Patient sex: M
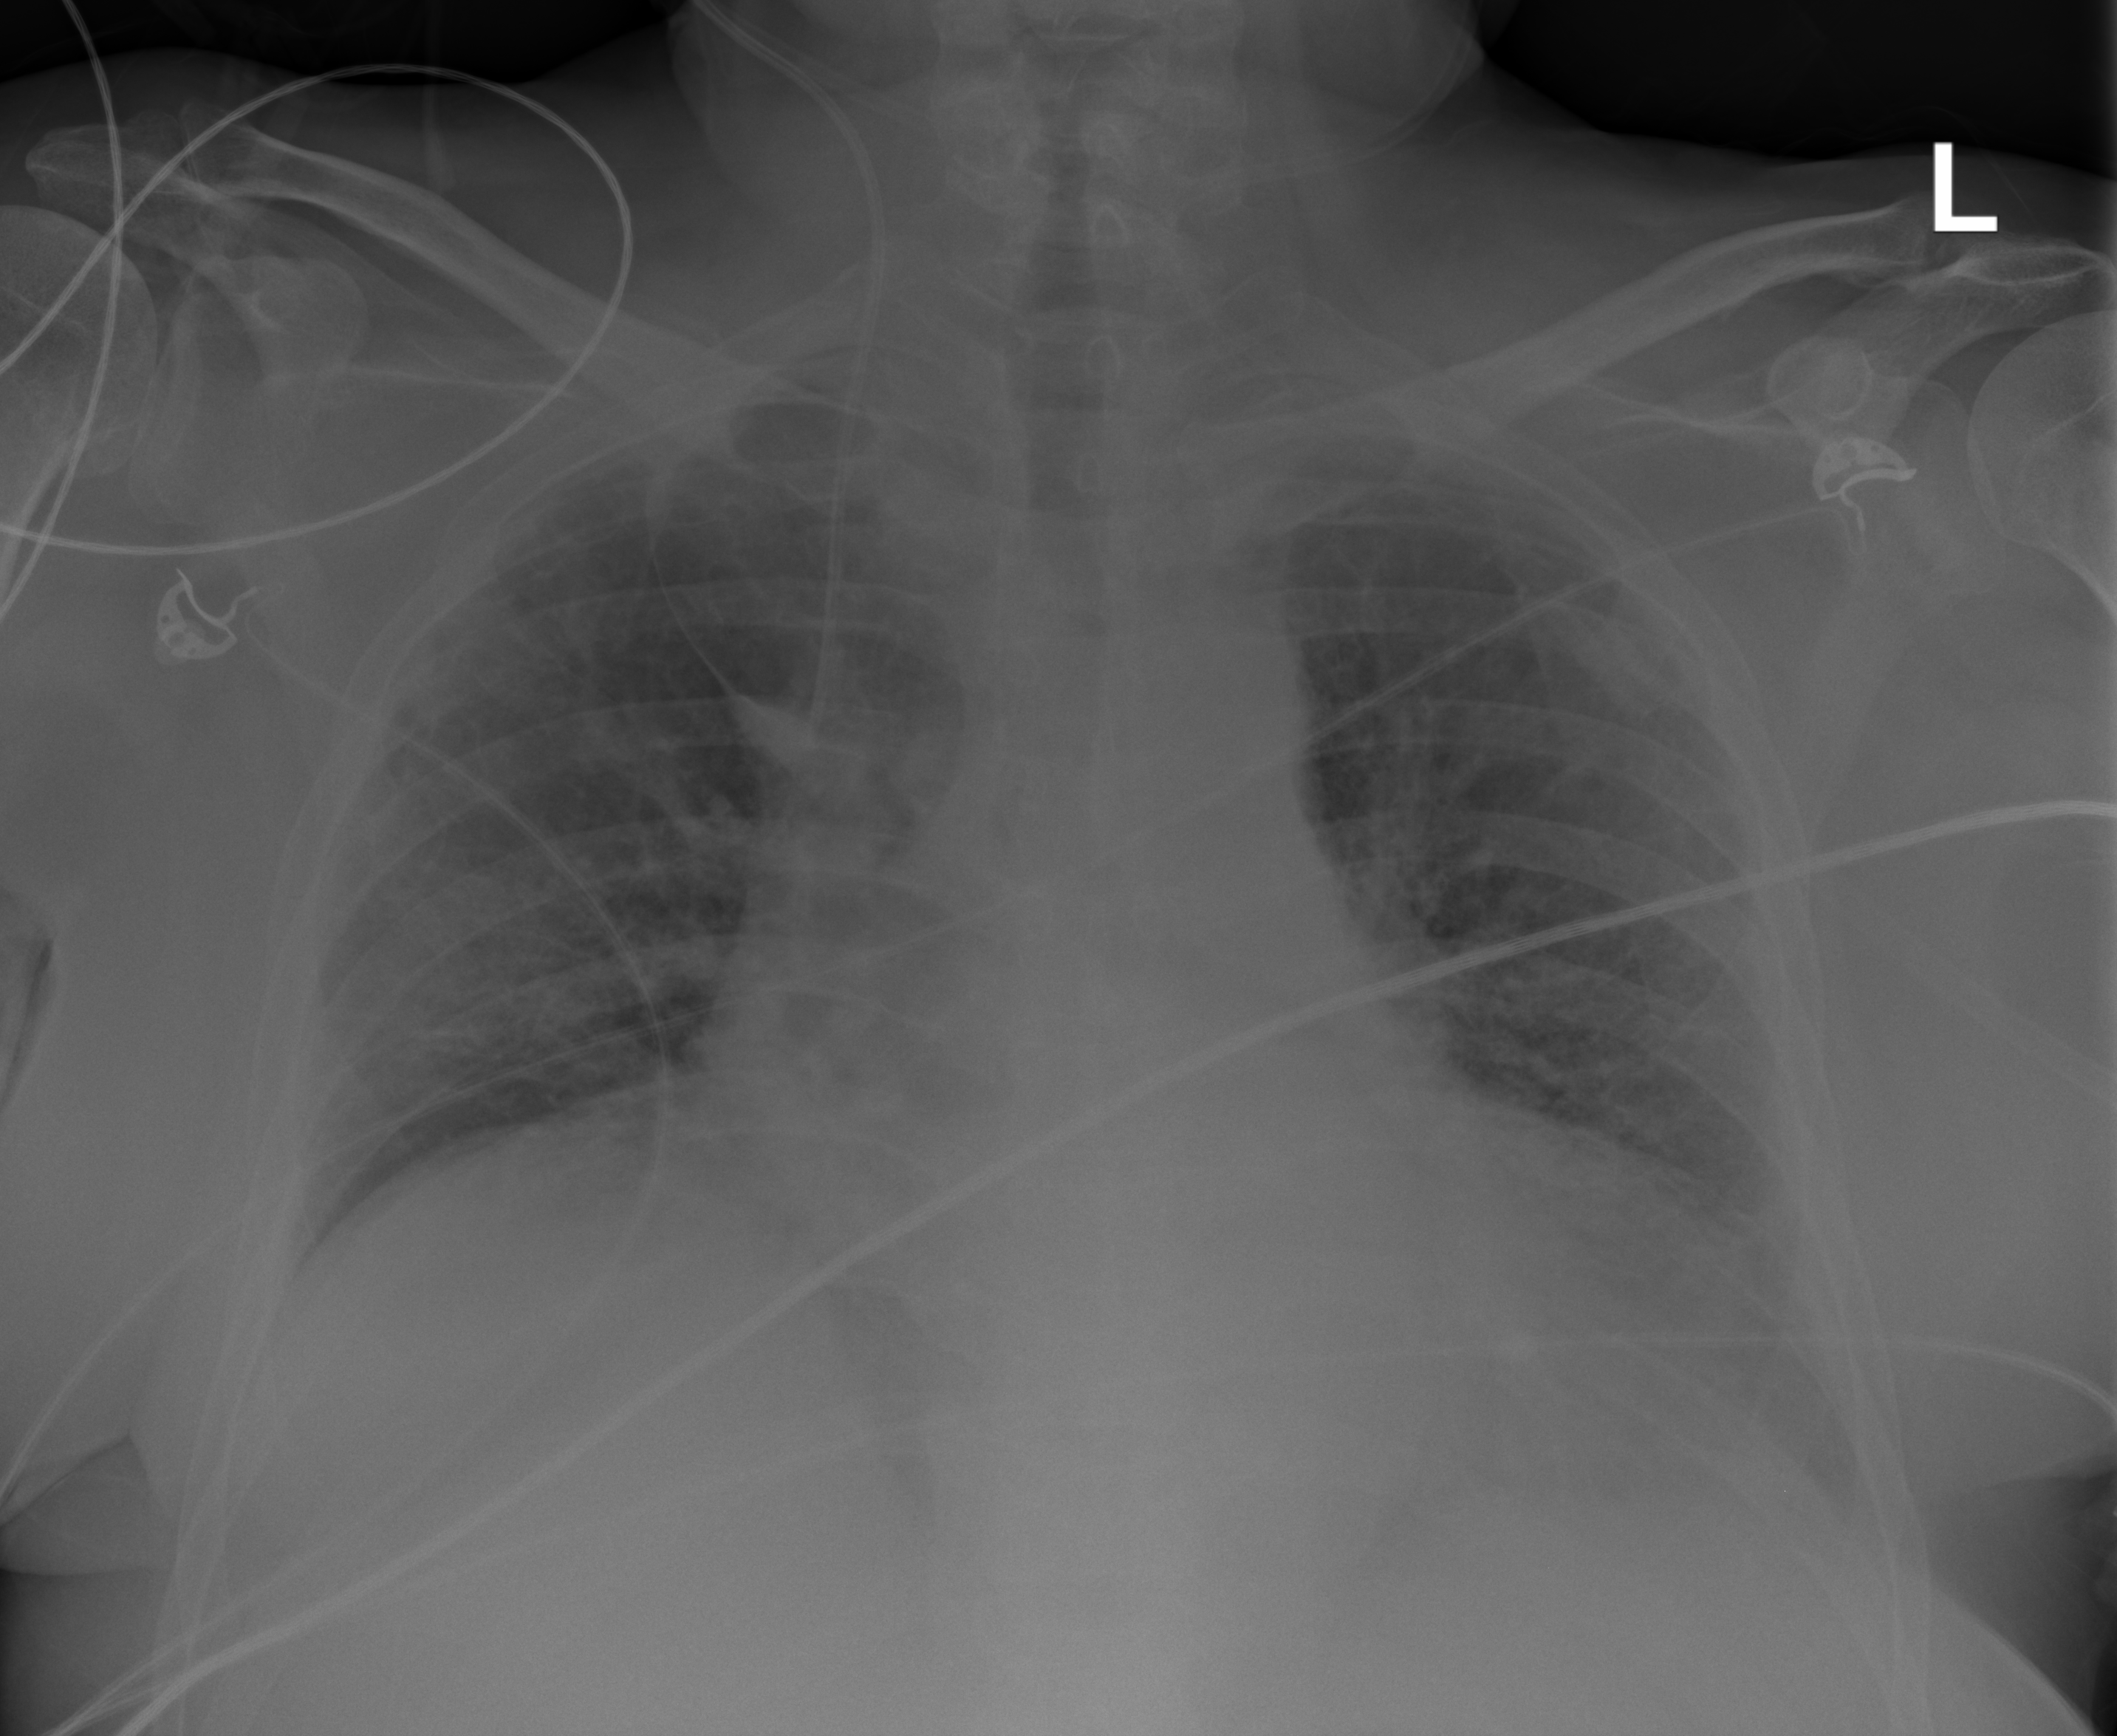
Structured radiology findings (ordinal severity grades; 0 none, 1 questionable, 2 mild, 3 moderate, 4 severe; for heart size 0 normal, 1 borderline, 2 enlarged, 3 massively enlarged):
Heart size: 2
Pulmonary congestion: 2
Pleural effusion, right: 0
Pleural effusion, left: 2
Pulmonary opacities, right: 2
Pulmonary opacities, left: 2
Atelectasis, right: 2
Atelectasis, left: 2